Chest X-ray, AP view. Patient: 36 years old, sex M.
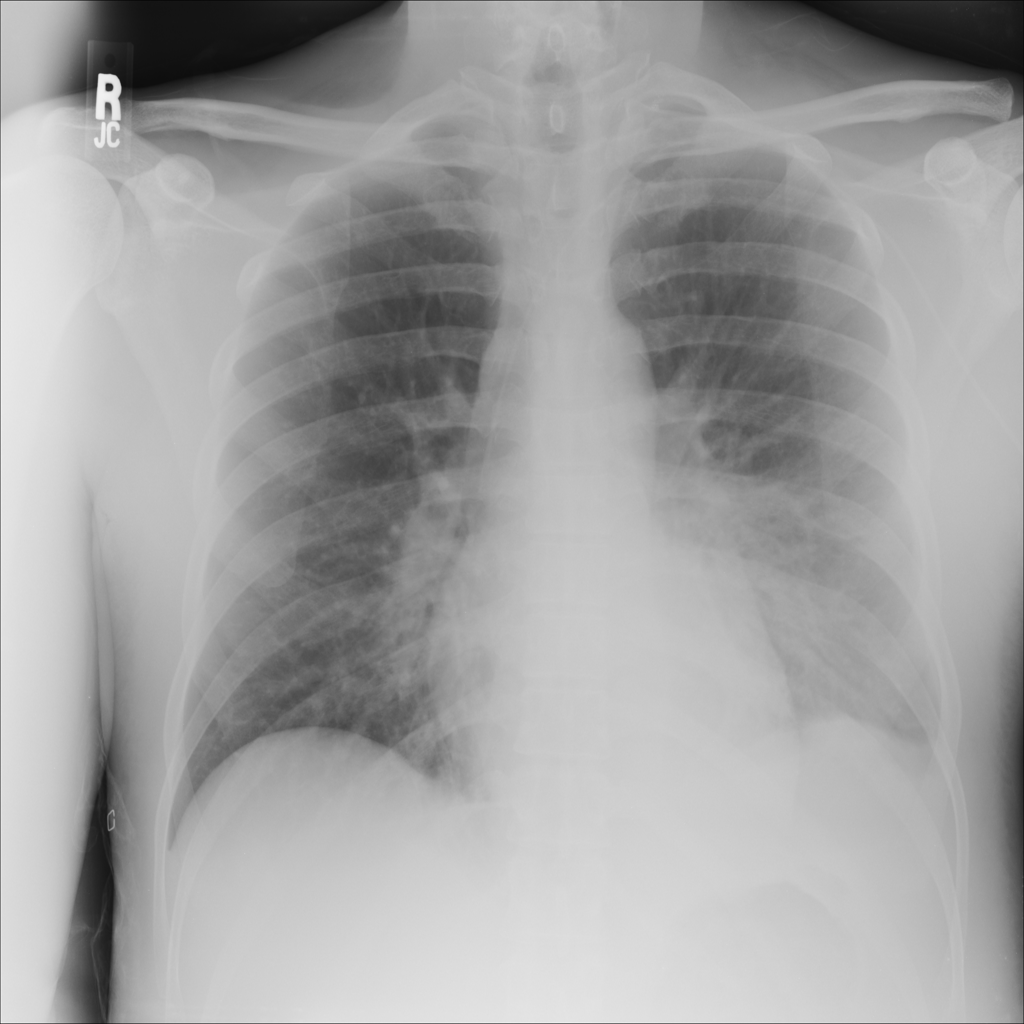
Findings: Effusion